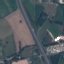
Label: Highway